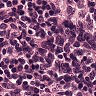
Metastatic tissue present: no